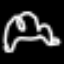
Label: frog